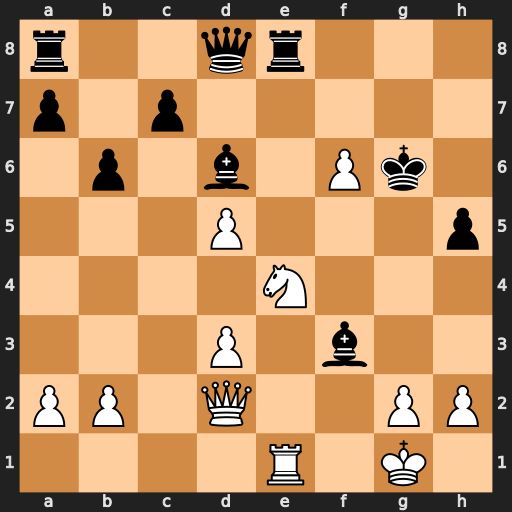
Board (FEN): r2qr3/p1p5/1p1b1Pk1/3P3p/4N3/3P1b2/PP1Q2PP/4R1K1
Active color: w
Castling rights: -
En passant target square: -
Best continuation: Qg5+ Kh7 Qg7#